Field crop: tomato
Growth stage: 1
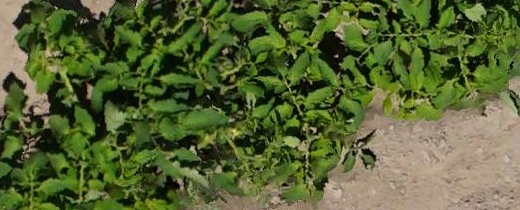
Species: tomato